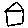
Label: house